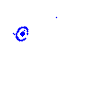
Particle: pion